Question: I have this code signing issue that came up only recently when I tried to submit my Mac application ( iOS) with Xcode 4.4.1
When I tried to validate my app's archive, validation fails with these two errors:
> Invalid Code Signing Entitlements. The entitlements in your app bundle signature do not match the ones that are contained in the provisioning profile. According to the provisioning profile, the bundle contains a key value that is not allowed: 'com.(mycompany).(myapp)' for the key 'com.apple.application-identifier' in 'MyAppBundle.app/Contents/MacOS/MyAppExecutable'Invalid code signing entitlements. Your application's bundle signature contains code signing entitlements that are not supported on Mac OS X. Specifically, value 'com.(mycompany).(myapp)' for key 'com.apple.application-identifier' in 'MyAppBundle.app/Contents/MacOS/MyAppExecutable' is not supported. This value should be a string starting with your TEAMID, followed by a dot '.' followed by the bundle identifier.This bundle is invalid. Apple is not currently accepting applications built with this version of the OS.
I've tried the following but none of them worked:
- -

Anybody can help? Thanks in advance.
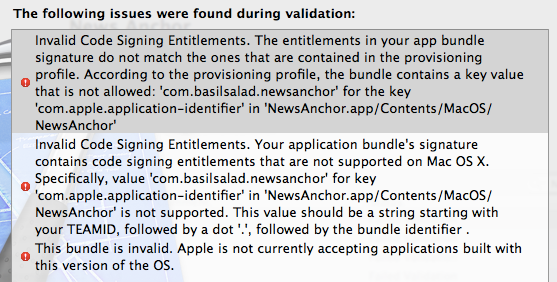
Answer: I've fixed this by editing my entitlements file using Xcode's property list editor ( the fancy-looking GUI in the target's 'Summary' tab) and remove the key named 'com.apple.application-identifier' along with its value.
I'm not sure how that key-value pair got there in the first place because I'm quite confident that I didn't put it in there myself. This project was originally coded for Snow Leopard without sandboxing and went through a number of Xcode versions. Perhaps an old version of Xcode put it there and it conflicted with the newer one.